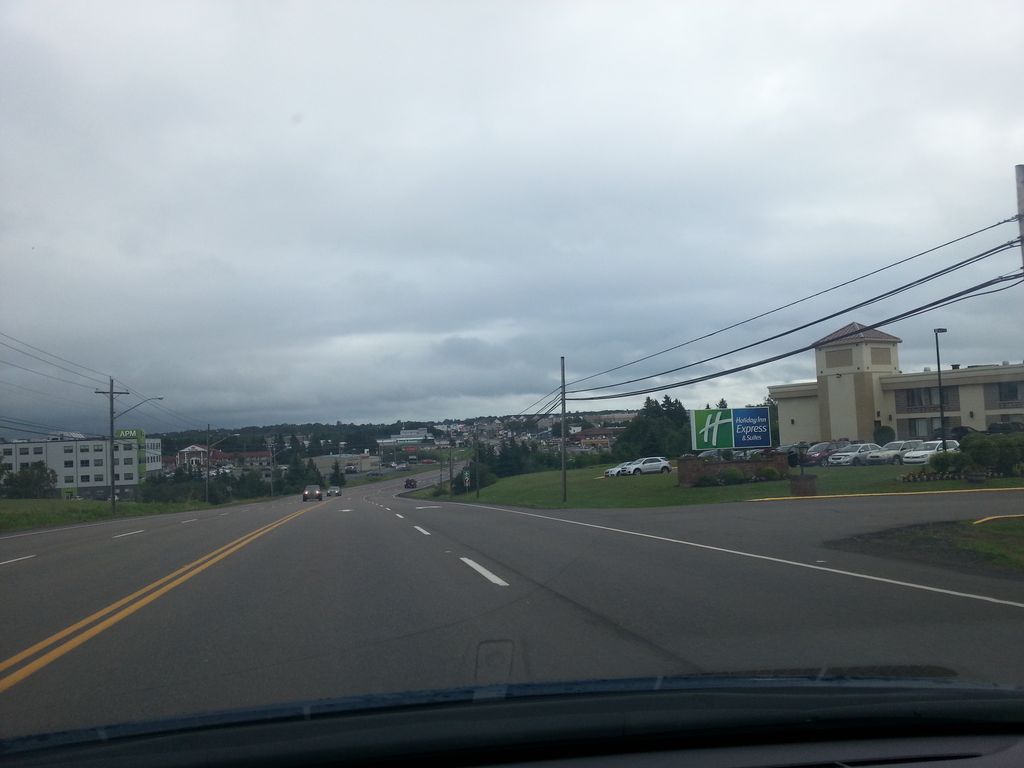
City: charlottetown